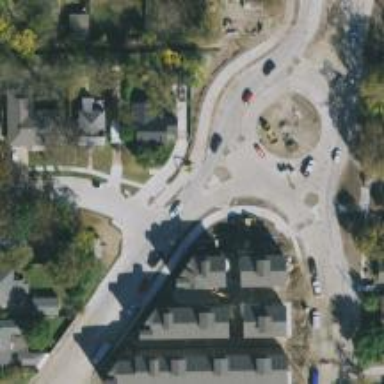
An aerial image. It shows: Marked crossing on footway.